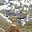
Label: 7